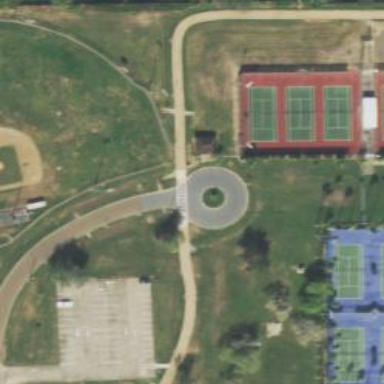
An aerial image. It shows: Turning loop on the road.